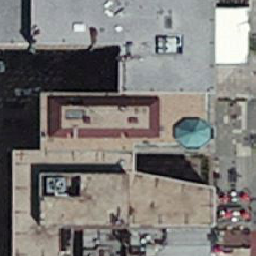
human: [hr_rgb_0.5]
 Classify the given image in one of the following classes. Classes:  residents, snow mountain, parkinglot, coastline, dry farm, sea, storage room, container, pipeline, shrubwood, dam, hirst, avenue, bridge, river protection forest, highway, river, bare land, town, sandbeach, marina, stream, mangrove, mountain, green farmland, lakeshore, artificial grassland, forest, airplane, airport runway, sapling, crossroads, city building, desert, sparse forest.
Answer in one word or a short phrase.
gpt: city building